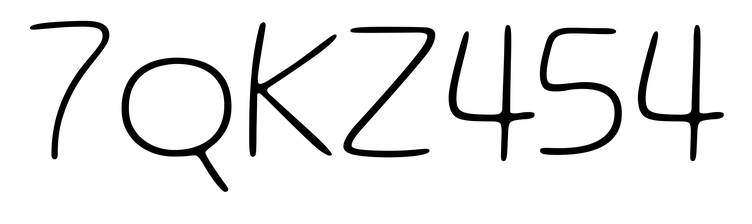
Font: Gluten_Thin